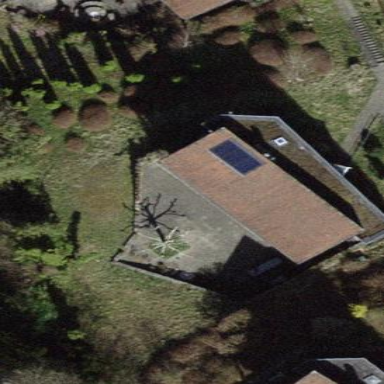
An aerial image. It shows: Detached building.